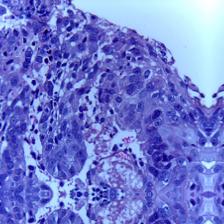
Diagnosis: OSCC